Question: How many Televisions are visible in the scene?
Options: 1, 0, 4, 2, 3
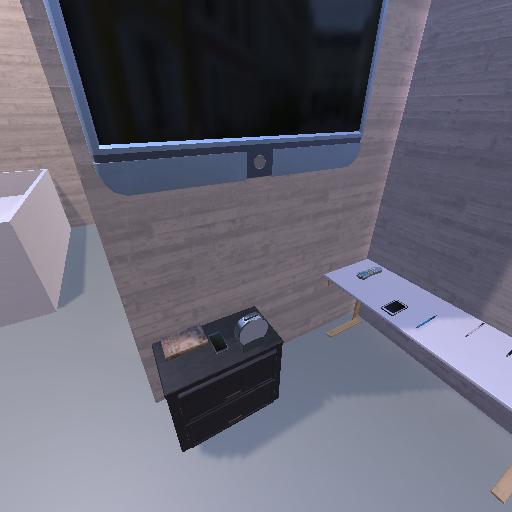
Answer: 1